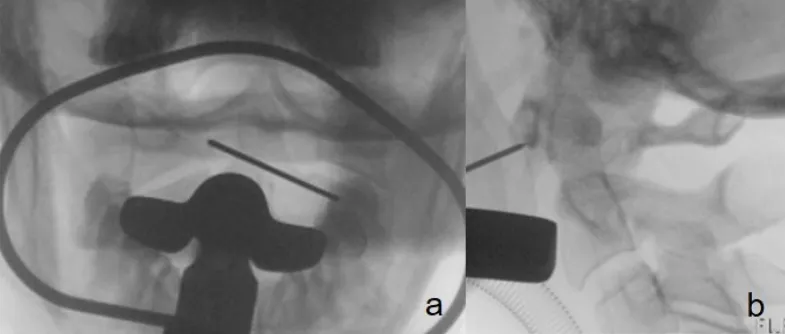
Ap/lateral fluoroscopy to mark the entry point with a k-wire.
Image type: radiology (x_ray)